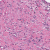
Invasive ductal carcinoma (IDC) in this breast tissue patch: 0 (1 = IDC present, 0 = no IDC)